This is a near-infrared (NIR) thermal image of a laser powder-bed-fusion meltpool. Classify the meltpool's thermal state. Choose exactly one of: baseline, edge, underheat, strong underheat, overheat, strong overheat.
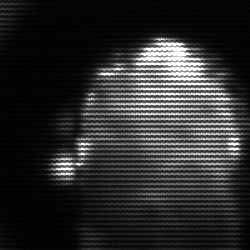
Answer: baseline